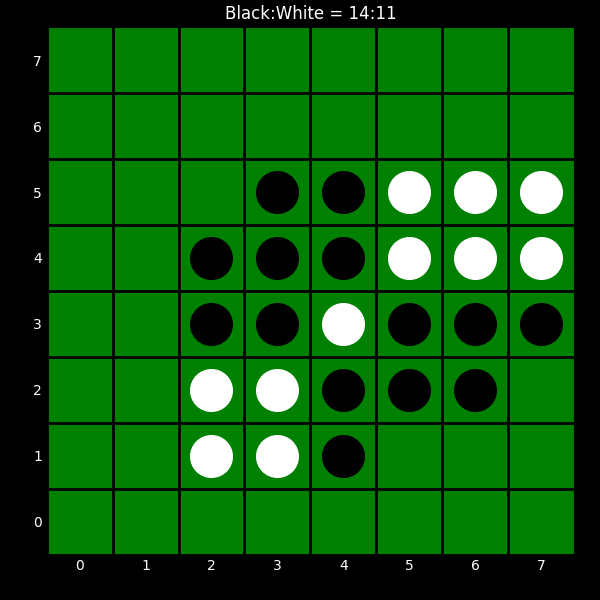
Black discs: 14
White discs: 11